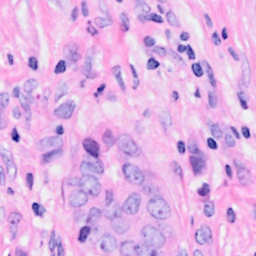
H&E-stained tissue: Breast